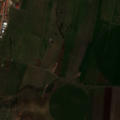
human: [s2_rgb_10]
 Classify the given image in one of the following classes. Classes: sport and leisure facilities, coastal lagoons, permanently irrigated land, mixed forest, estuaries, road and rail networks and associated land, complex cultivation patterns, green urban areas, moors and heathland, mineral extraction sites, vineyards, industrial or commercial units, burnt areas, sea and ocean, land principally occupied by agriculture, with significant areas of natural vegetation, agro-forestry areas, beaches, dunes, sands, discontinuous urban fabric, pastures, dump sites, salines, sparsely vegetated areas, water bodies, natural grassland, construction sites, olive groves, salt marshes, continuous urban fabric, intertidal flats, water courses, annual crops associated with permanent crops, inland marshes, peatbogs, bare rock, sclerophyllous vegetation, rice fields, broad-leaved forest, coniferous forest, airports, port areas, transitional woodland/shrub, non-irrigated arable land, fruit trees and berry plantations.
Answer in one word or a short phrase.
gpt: continuous urban fabric, non-irrigated arable land, permanently irrigated land, vineyards, olive groves, pastures